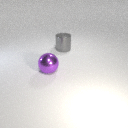
large purple metal sphere to the left of large gray metal cylinder